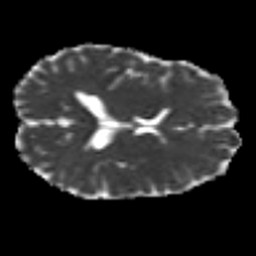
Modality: MD
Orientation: axial
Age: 38
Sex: female
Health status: healthy
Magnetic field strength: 3 T
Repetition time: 9 s
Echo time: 0.093 s